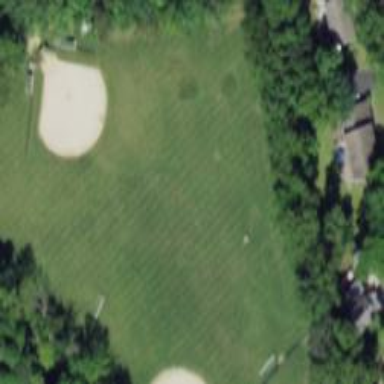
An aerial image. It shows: Baseball pitch for leisure land.